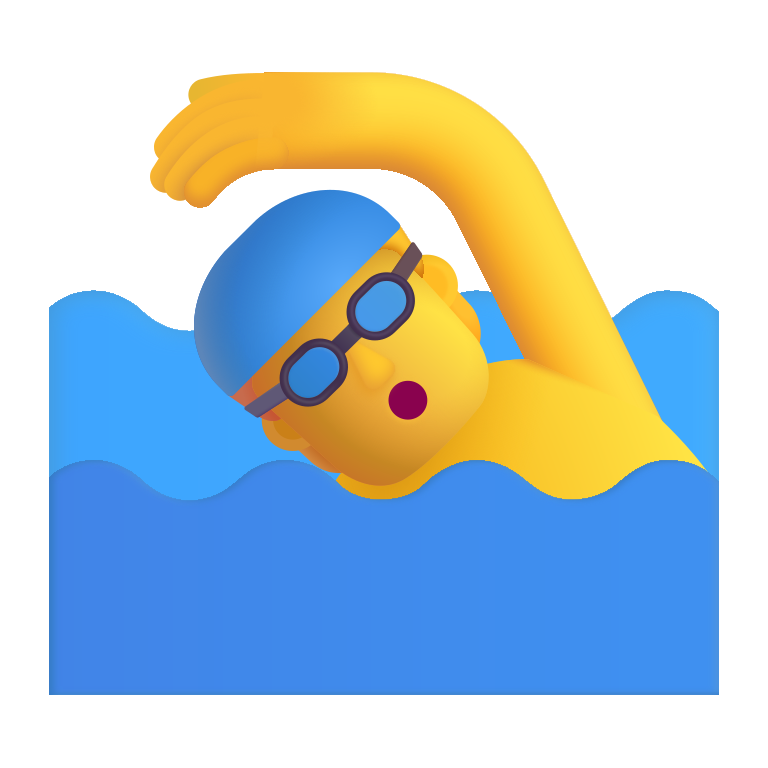
man swimming color default